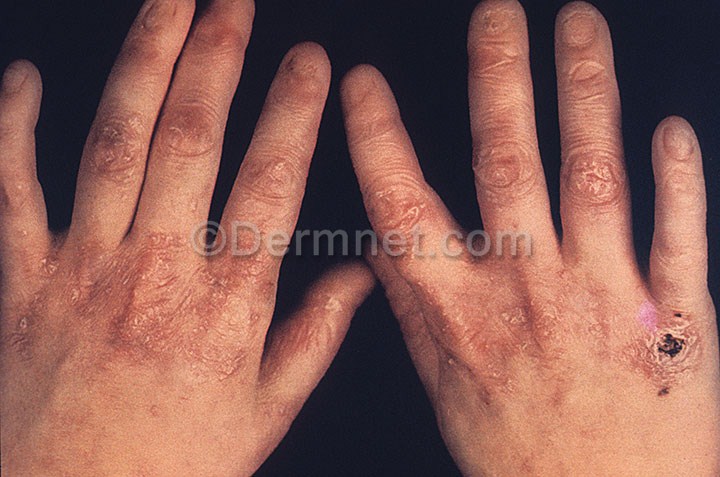
Disease: Bullous Disease Photos